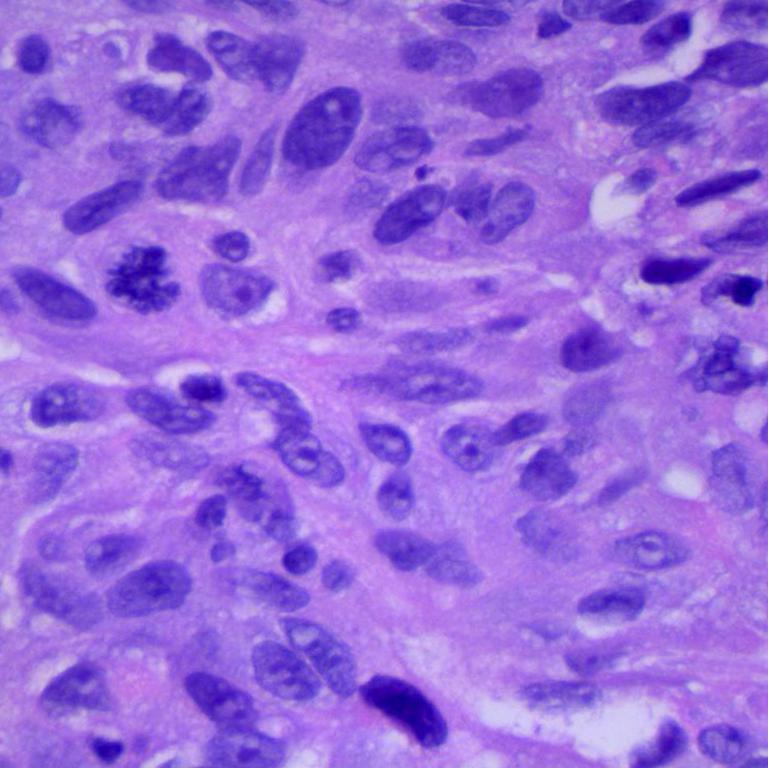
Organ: lung
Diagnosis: squamous carcinomas